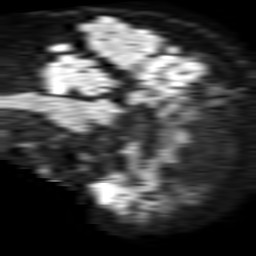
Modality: TRACE
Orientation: sagittal
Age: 59
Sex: male
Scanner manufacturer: philips
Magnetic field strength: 1.5 T
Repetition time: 3.403 s
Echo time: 0.06922 s